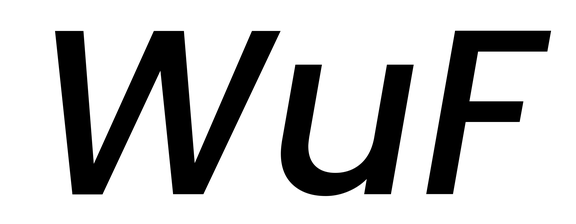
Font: Poppins-MediumItalic